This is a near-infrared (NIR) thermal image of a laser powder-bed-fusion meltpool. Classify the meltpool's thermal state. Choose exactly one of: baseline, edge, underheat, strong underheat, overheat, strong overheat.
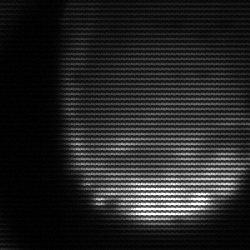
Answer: edge